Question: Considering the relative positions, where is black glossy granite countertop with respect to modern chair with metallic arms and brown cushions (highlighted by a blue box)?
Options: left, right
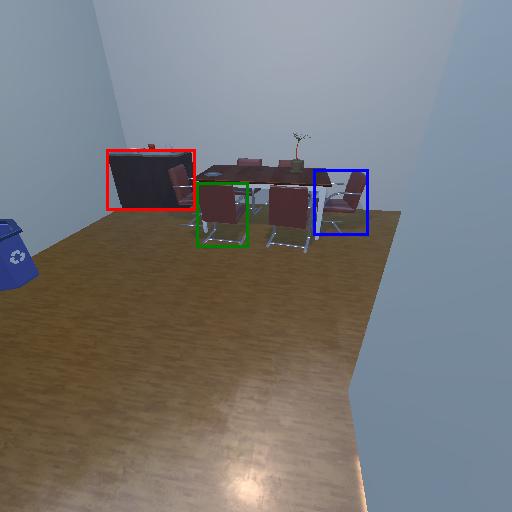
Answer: left